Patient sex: M
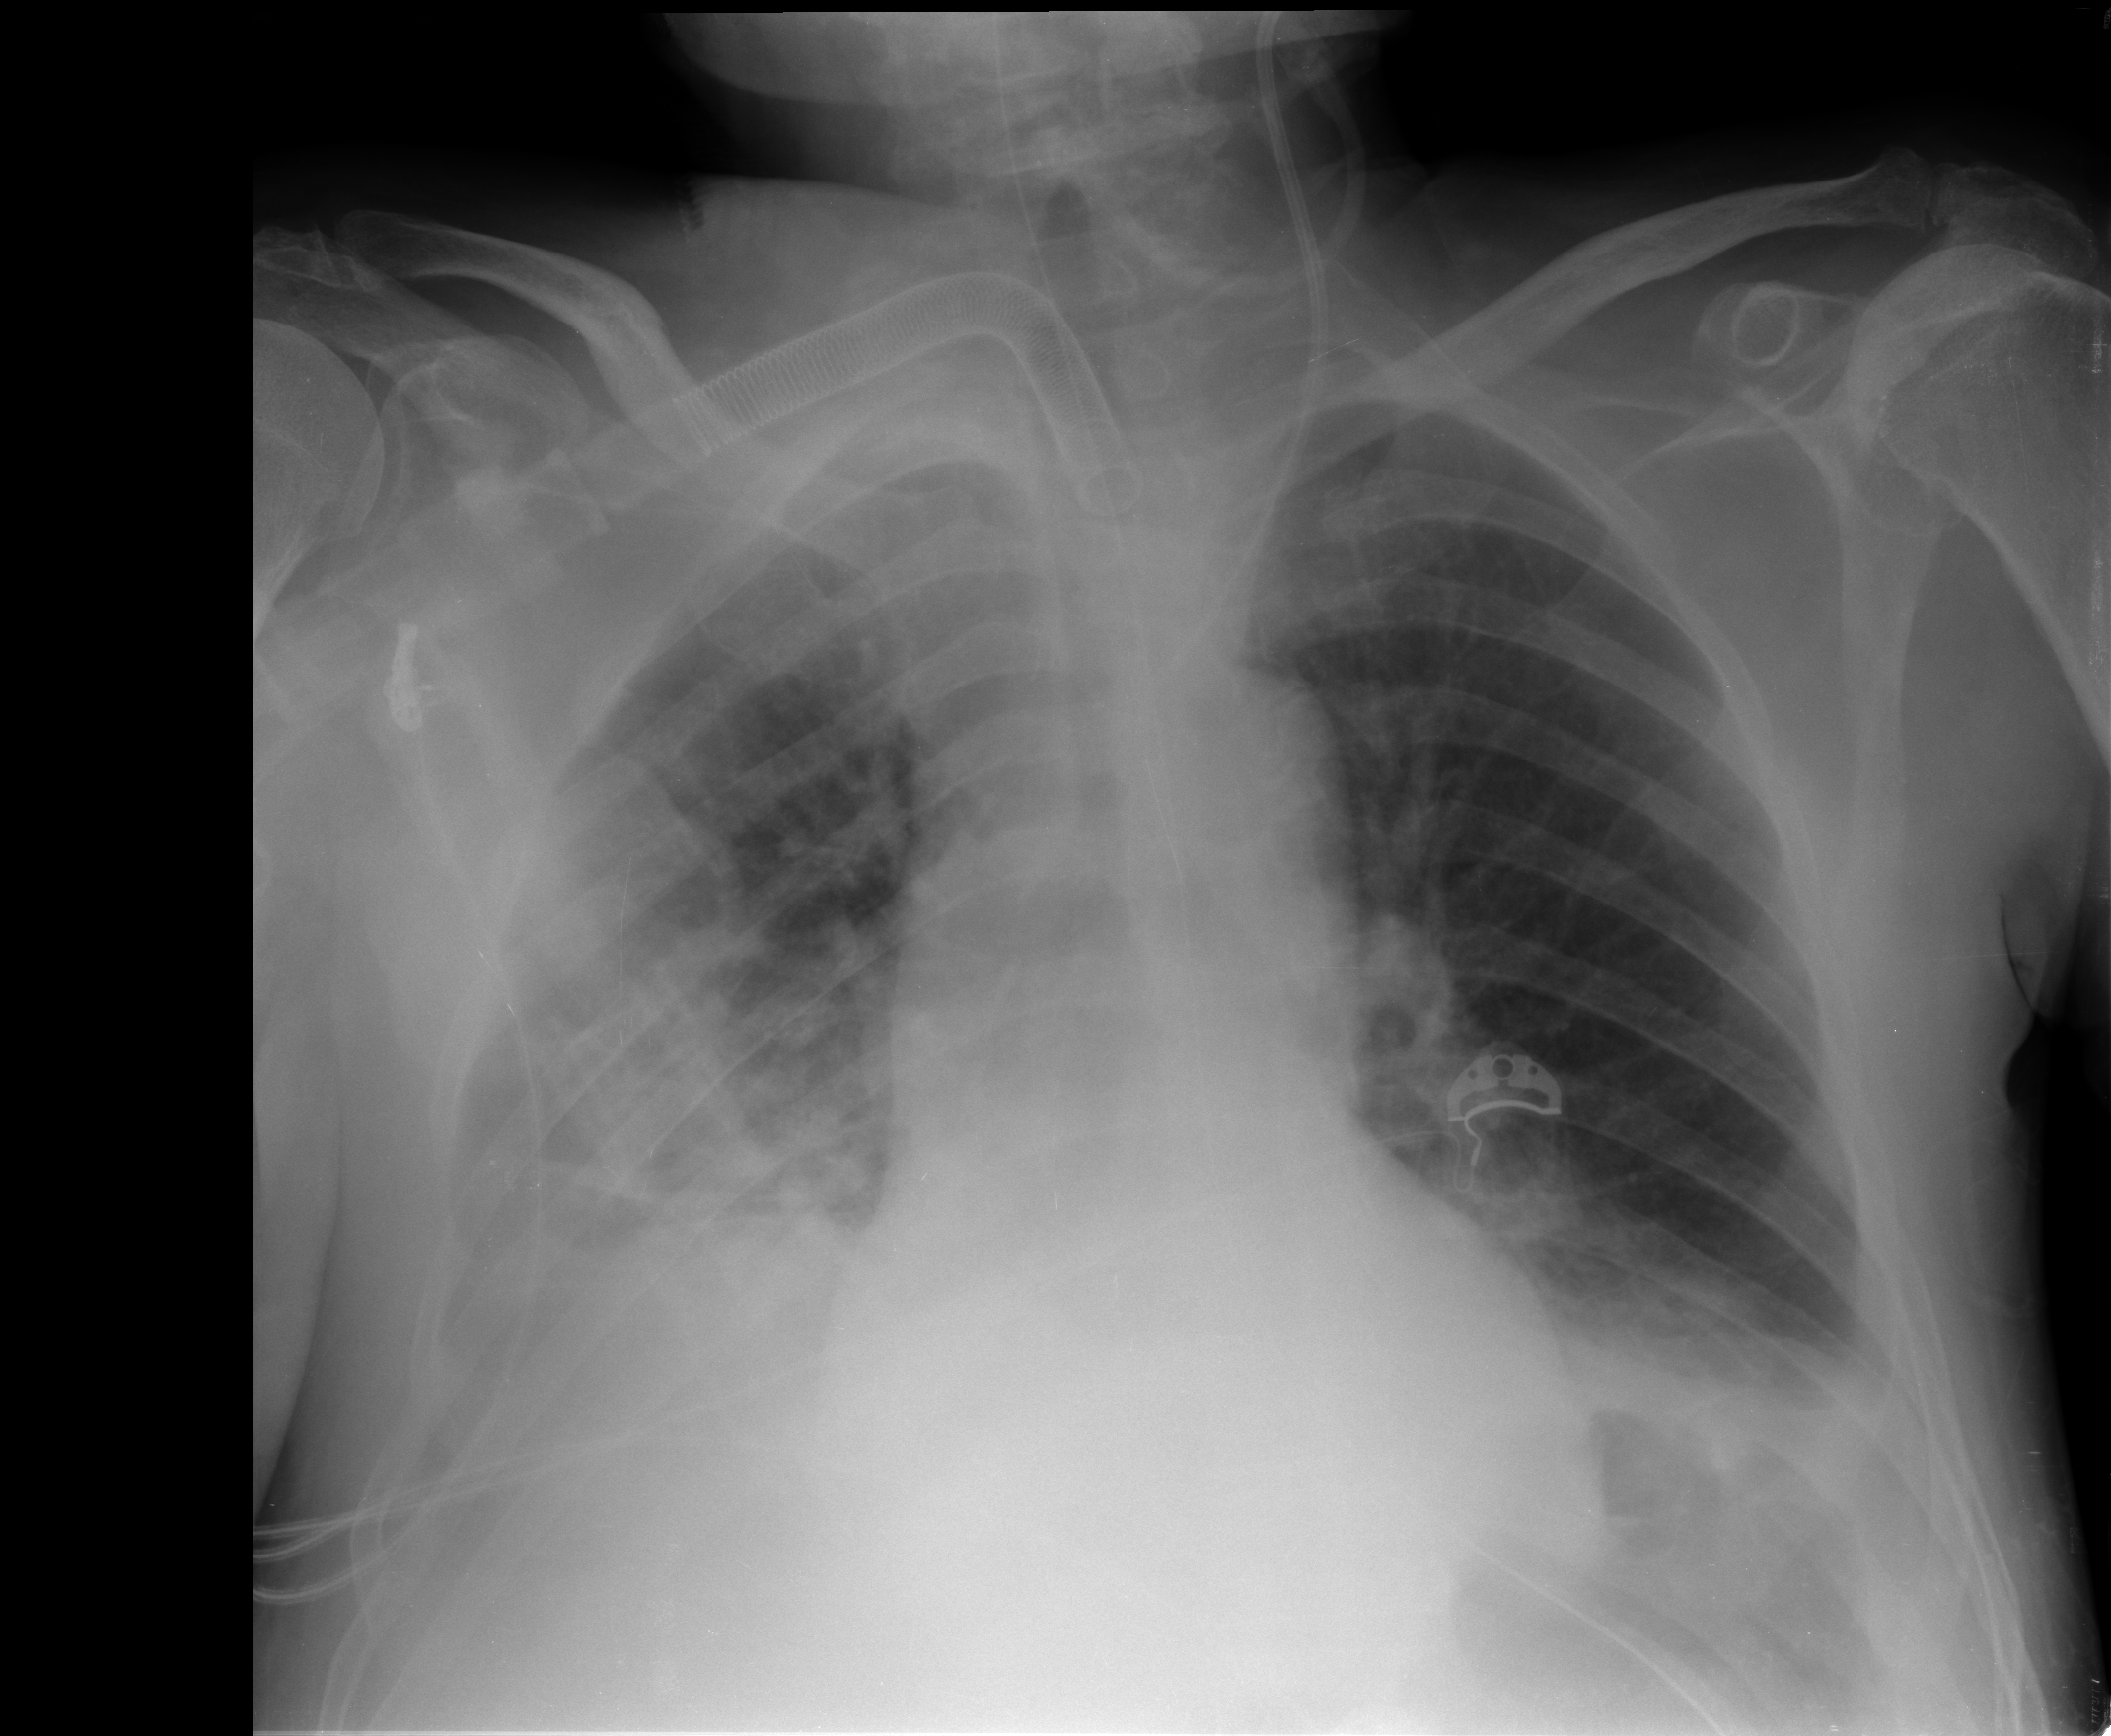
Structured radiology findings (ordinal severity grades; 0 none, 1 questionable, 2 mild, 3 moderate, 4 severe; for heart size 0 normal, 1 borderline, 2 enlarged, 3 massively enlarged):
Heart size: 1
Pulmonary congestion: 1
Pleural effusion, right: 3
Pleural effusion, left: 2
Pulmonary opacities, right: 2
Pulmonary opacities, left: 0
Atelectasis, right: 3
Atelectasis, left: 2